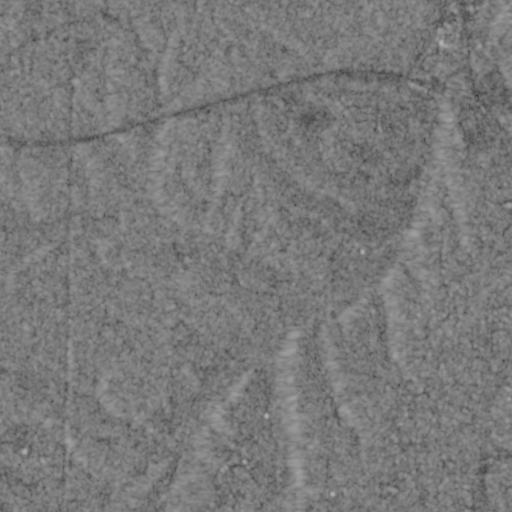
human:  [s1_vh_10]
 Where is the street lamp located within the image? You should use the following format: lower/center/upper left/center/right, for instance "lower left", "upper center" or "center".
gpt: The street lamp is located in the lower right of the image.
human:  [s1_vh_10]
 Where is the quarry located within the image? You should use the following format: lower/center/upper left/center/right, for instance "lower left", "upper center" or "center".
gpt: There is no quarry in the image.

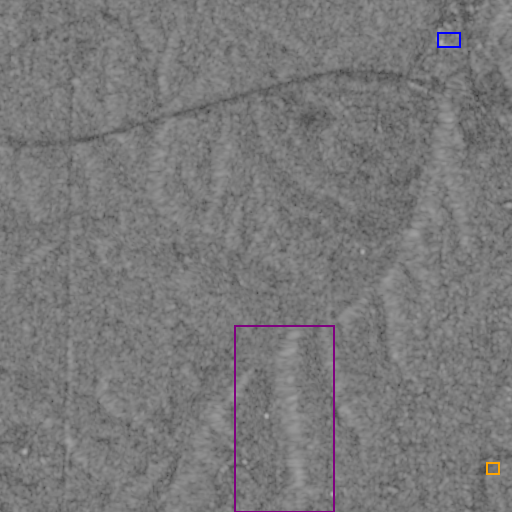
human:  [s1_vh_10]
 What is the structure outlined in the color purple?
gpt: The structure outlined in purple is a park.
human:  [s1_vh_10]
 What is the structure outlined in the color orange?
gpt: The structure outlined in orange is a parking lot.
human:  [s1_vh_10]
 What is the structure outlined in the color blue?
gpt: The structure outlined in blue is a building.
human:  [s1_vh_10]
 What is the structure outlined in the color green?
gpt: There is no green outline.